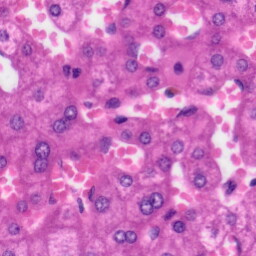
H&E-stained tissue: Liver